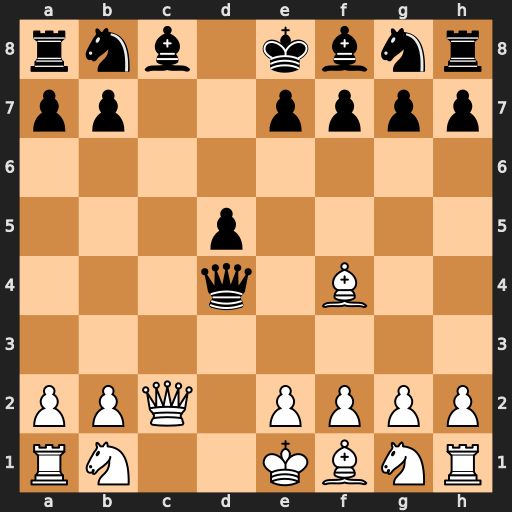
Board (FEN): rnb1kbnr/pp2pppp/8/3p4/3q1B2/8/PPQ1PPPP/RN2KBNR
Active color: w
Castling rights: KQkq
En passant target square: -
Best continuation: Qxc8#